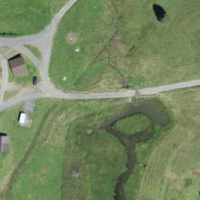
EUNIS habitat code: 23
Species observed at this site:
Arnica montana